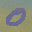
Label: 0